Field crop: tomato
Growth stage: 2
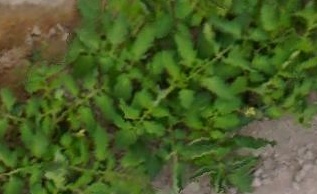
Species: tomato